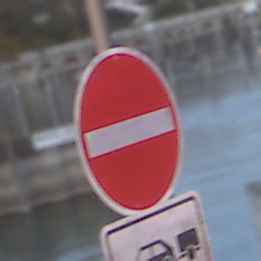
Verkehrszeichen: VerbotDerEinfahrt
Zusatzzeichen unten: MehrspurigeFahrzeugeFrei2
Umgebung: Outdoor, Suburban
Tageszeit: SunriseSunset
Wetter: PartlyCloudy
Licht: Natural
Jahreszeit: NotSpecified
Kontrast: LowContrast